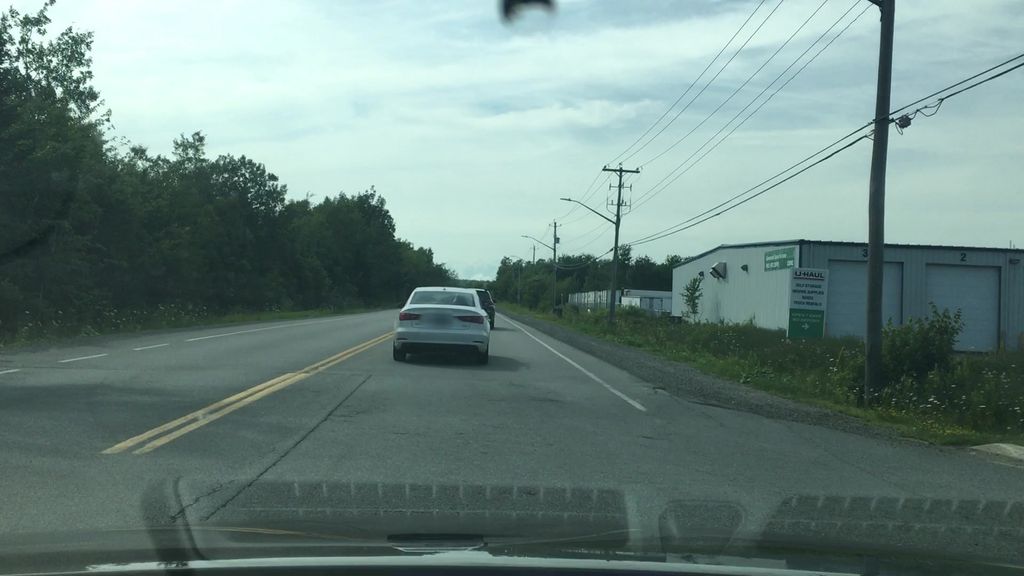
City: halifax